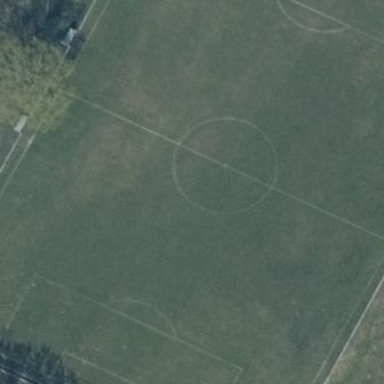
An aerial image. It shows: Soccer pitch for leisure land activities.